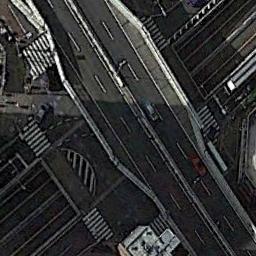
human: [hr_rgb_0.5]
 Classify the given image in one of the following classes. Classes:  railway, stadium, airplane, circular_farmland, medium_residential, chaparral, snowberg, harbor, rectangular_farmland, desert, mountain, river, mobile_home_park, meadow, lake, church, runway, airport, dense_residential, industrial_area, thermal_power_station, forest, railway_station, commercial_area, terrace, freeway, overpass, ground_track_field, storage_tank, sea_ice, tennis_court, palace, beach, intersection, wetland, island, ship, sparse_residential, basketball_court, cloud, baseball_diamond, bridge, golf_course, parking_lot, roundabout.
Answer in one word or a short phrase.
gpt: overpass